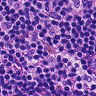
Metastatic tissue present: no